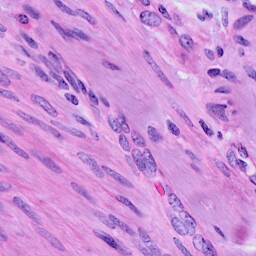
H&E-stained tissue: Cervix